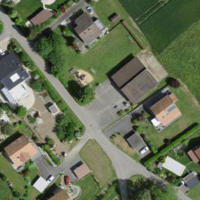
EUNIS habitat code: 55
Species observed at this site:
Araneus diadematus